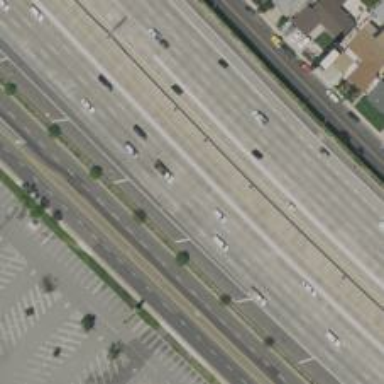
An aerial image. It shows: View of motorway.